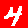
Digit: 4